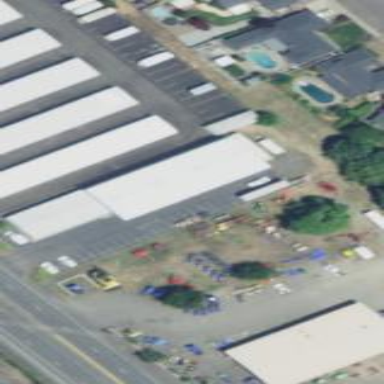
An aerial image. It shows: Commercial building.